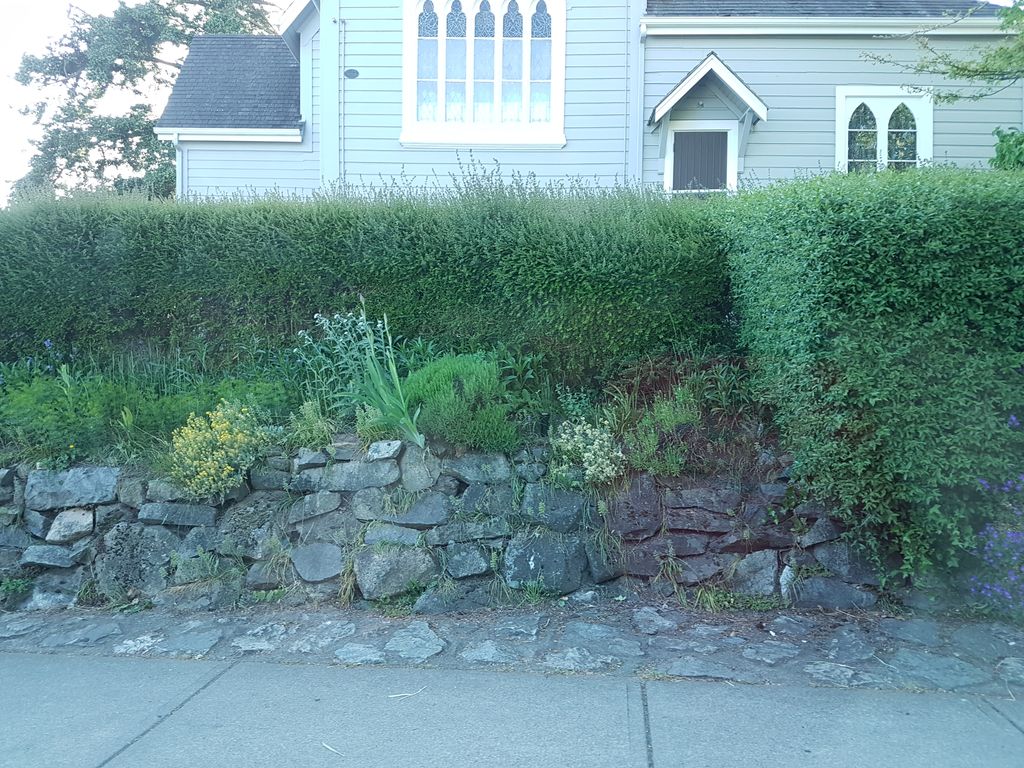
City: victoria